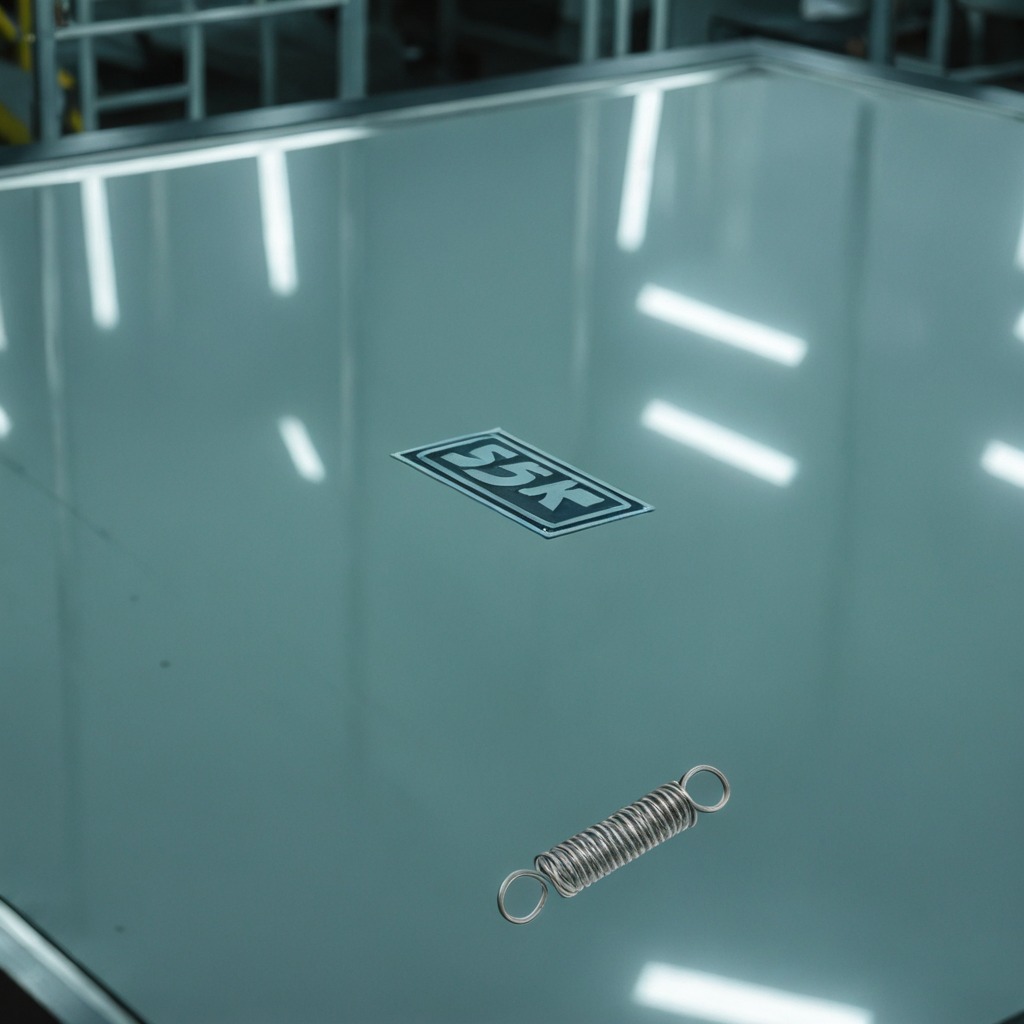
A coiled metal spring is lying on the high-gloss table.